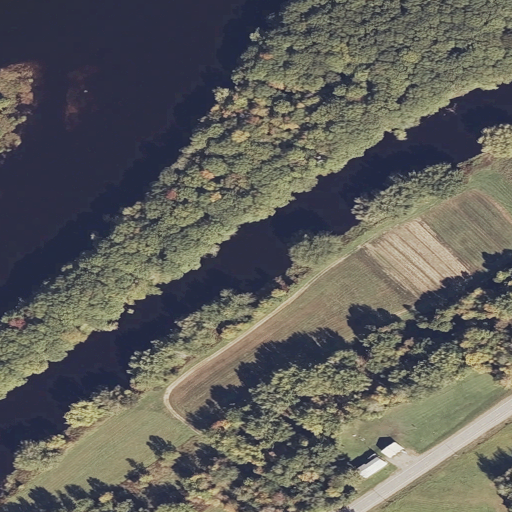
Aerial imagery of island in Maine named Hersey Island containing open water, woody wetlands, pasture, mixed forest, herbaceous wetlands, low intensity development, medium intensity development, open development, deciduous forest, and grassland